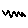
Label: zigzag